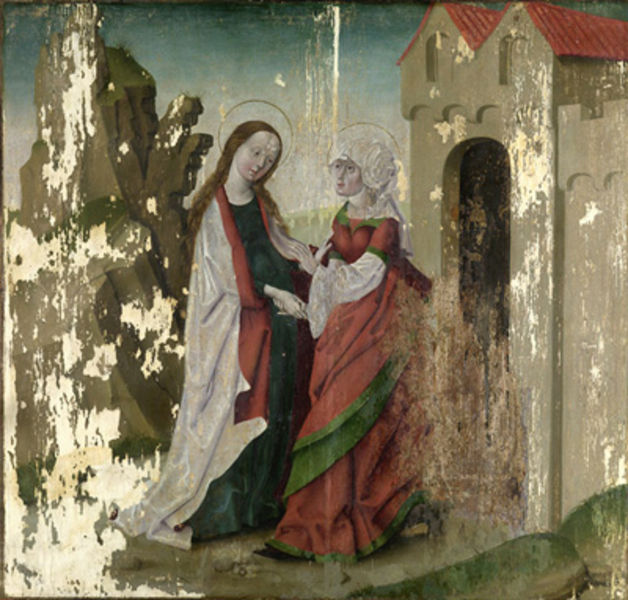
Titel: Heimsuchung Mariae
Künstler: Meister der Rohrdorfer Retabelflügel
Standort: Karlsruhe
Institution: Staatliche Kunsthalle Karlsruhe
Schlagwörter: arch, blue, church, hands, red, religious, robes, white, women, collar, dress, face, gold, gray, green, hair, meeting, painting, robe, sleeve, wall, windows, woman, brown, angel, cliff, gods, rock, sky, stone, building, hill, house, mountain, roof, eyes, grass, entrance, paper, bodice, castle, color, chin, mouth, saint, faces, virgin, door, madonna, arms, cape, cheeks, pale, fresco, mary, saints, moss, tan, doorway, standing, biblical, chapel, faded, halo, stucco, pregnant, elizabeth, halos, brows, nun, anne, visitation, sister, headpiece, damaged, greeting, catsle, breen, clasping, scuplture, immaculate, peeling